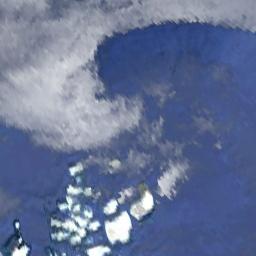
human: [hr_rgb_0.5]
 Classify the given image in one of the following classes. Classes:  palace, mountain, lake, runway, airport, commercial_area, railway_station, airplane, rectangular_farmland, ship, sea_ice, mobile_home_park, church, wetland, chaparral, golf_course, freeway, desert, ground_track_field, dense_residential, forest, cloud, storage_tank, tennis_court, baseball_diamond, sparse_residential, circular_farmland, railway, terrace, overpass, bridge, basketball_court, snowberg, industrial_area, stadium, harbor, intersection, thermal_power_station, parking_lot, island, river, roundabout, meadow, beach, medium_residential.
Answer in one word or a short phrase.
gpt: cloud